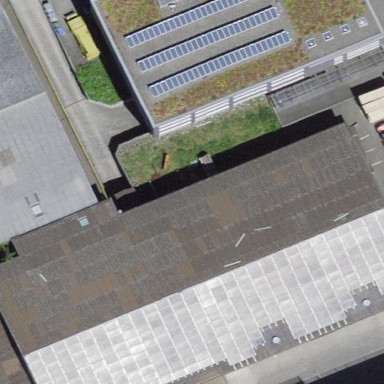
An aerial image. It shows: Warehouse building.